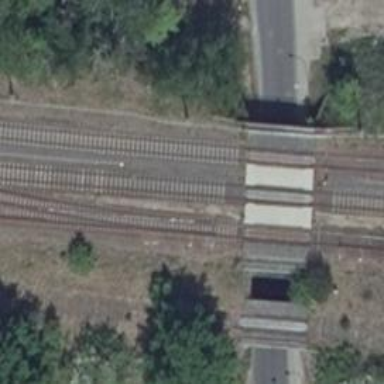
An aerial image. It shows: Railway switch.